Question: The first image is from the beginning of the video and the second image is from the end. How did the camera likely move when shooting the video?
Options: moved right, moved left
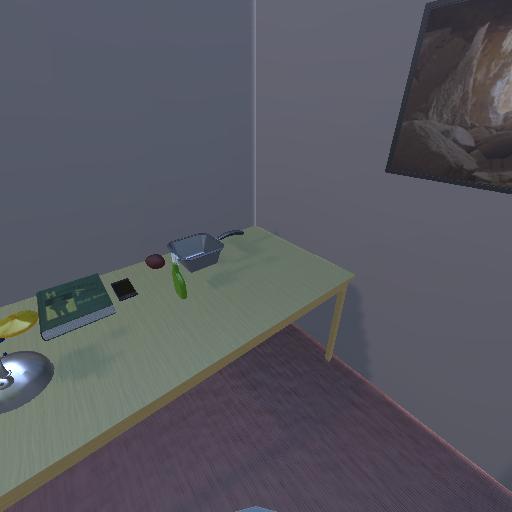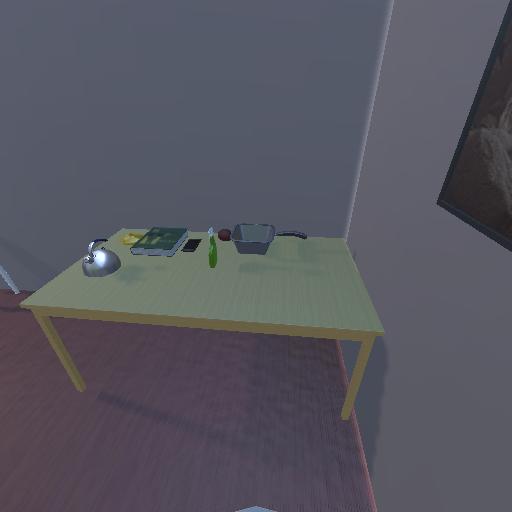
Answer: moved right